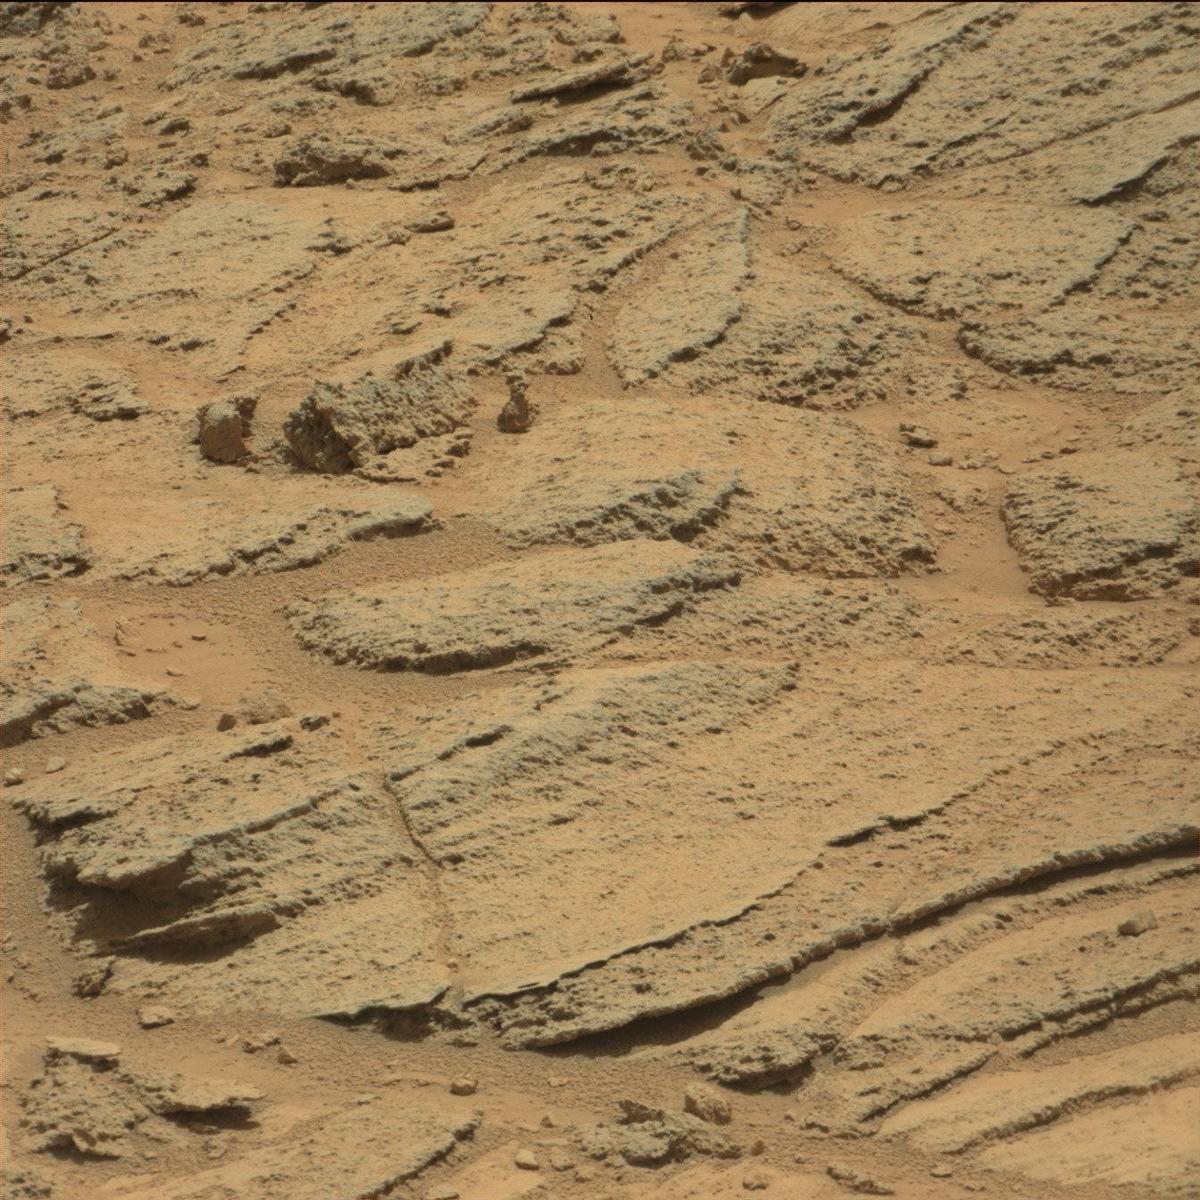
Terrain classes present: Bedrock, Sand / Soil